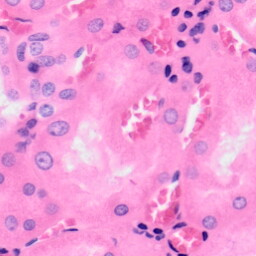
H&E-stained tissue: Kidney